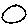
Label: circle